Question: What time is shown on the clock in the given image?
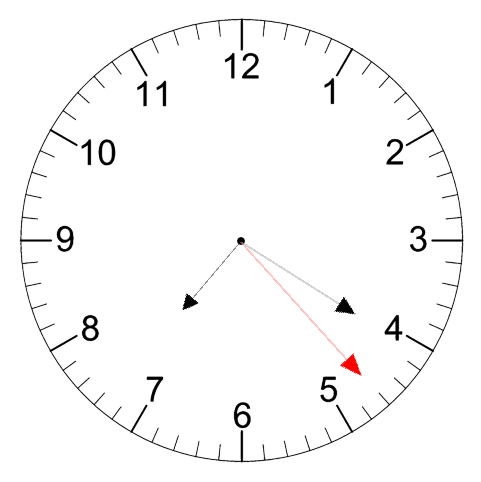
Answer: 07:20:23